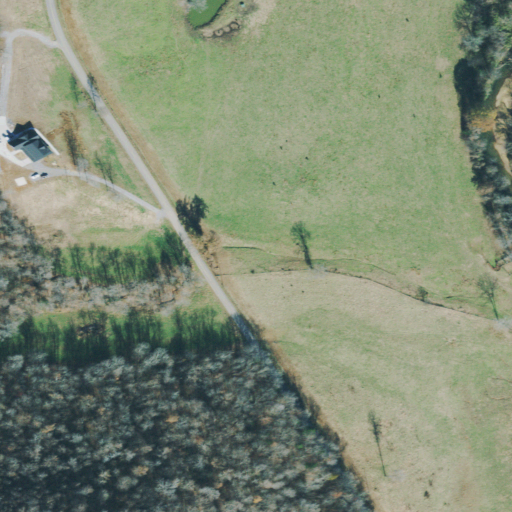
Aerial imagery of valley in Tennessee named Carter Hollow containing pasture, deciduous forest, open development, woody wetlands, evergreen forest, and medium intensity development